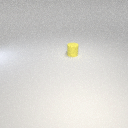
small yellow rubber cylinder